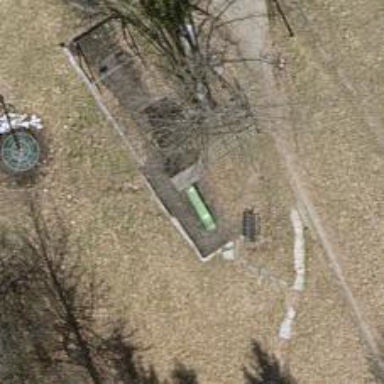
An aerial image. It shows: Playground with slide.